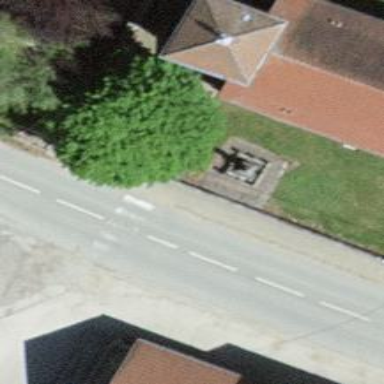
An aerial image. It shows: Bus stop with designated stop position for public transport.